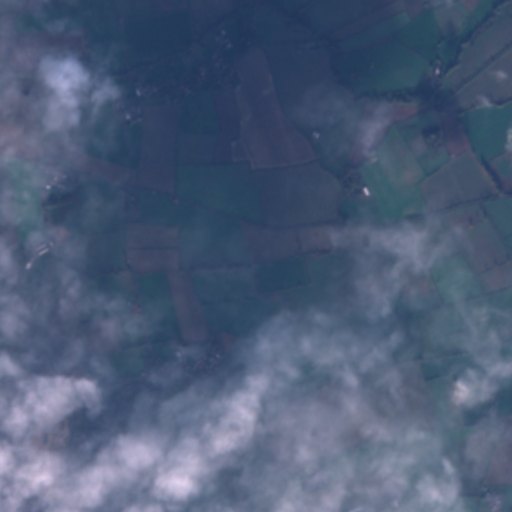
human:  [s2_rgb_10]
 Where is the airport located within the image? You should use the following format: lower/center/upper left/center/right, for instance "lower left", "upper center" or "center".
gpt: The airport is located in the lower left of the image.
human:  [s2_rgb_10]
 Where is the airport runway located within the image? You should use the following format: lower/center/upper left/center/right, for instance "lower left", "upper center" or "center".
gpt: The airport runway is located in the lower left of the image.
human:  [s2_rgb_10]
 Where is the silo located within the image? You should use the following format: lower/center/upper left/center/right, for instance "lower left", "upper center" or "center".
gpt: The silo is located in the lower right of the image.
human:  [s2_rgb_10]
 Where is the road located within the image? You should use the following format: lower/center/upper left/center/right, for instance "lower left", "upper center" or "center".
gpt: There is no road in the image.